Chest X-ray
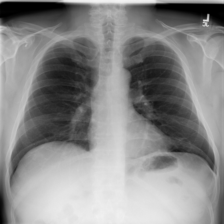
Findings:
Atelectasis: negative
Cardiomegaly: negative
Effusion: negative
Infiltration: negative
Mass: negative
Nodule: negative
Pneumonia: negative
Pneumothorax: negative
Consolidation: negative
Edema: negative
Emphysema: negative
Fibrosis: negative
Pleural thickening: negative
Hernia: negative